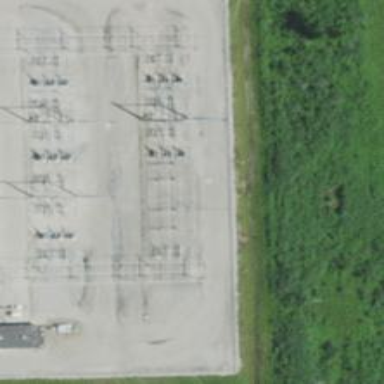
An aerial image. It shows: Switch for power supply.